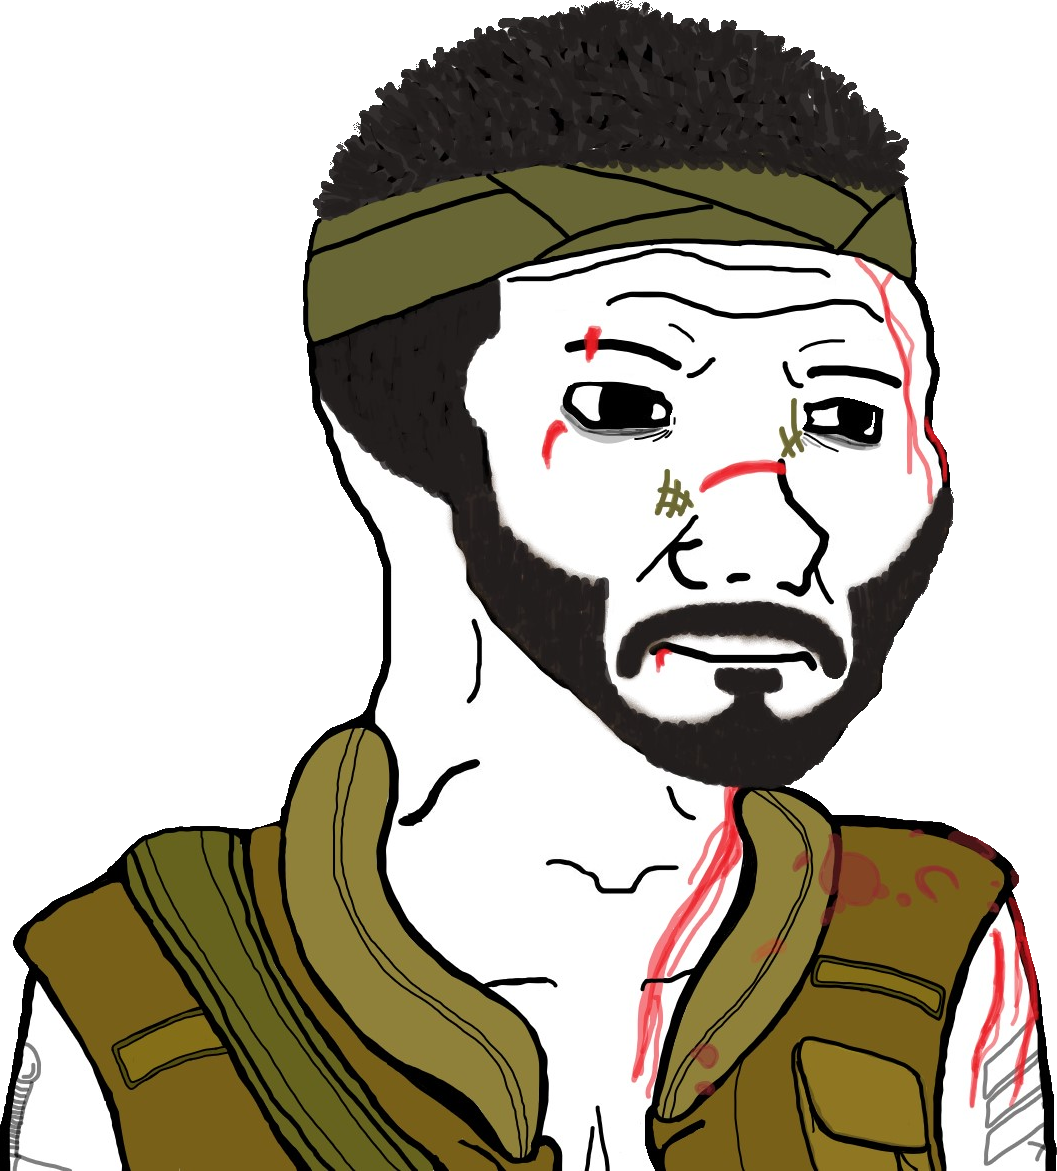
Label: 5_Doomer